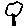
Label: tree